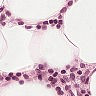
Metastatic tissue present: no